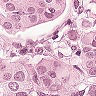
Metastatic tissue present: yes